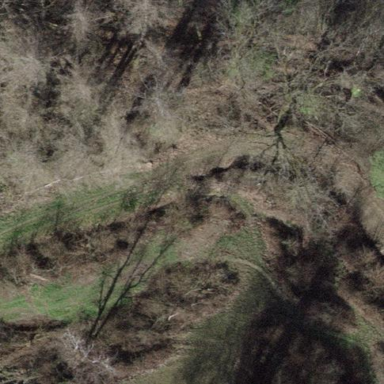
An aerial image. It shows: Forest area.